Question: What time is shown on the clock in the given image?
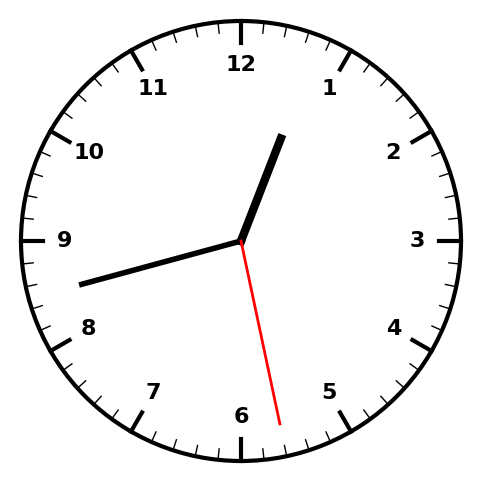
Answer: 12:42:28